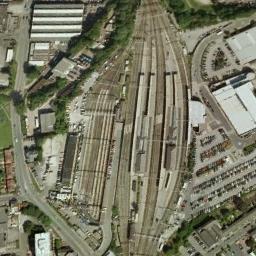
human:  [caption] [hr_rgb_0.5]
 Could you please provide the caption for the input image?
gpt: The railway station is next to some buildings and trees .

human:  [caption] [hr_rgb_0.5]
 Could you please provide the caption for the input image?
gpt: Many buildings of different shapes and sizes are beside the railway station .

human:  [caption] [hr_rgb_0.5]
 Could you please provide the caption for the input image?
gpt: The railway station has lots of railways and some trains and a parking lot is next to the railway station .

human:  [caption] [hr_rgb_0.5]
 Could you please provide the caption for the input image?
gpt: There is a railway station in the crowded city .

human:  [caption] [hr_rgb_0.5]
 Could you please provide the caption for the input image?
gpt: There are some buildings and green trees around the railway station .